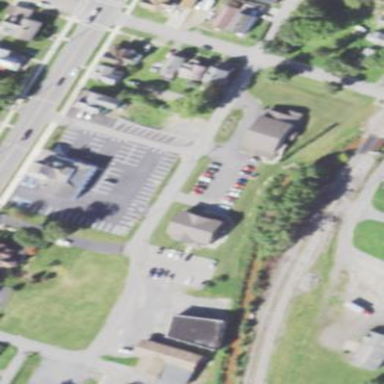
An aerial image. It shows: Parking area.